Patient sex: F
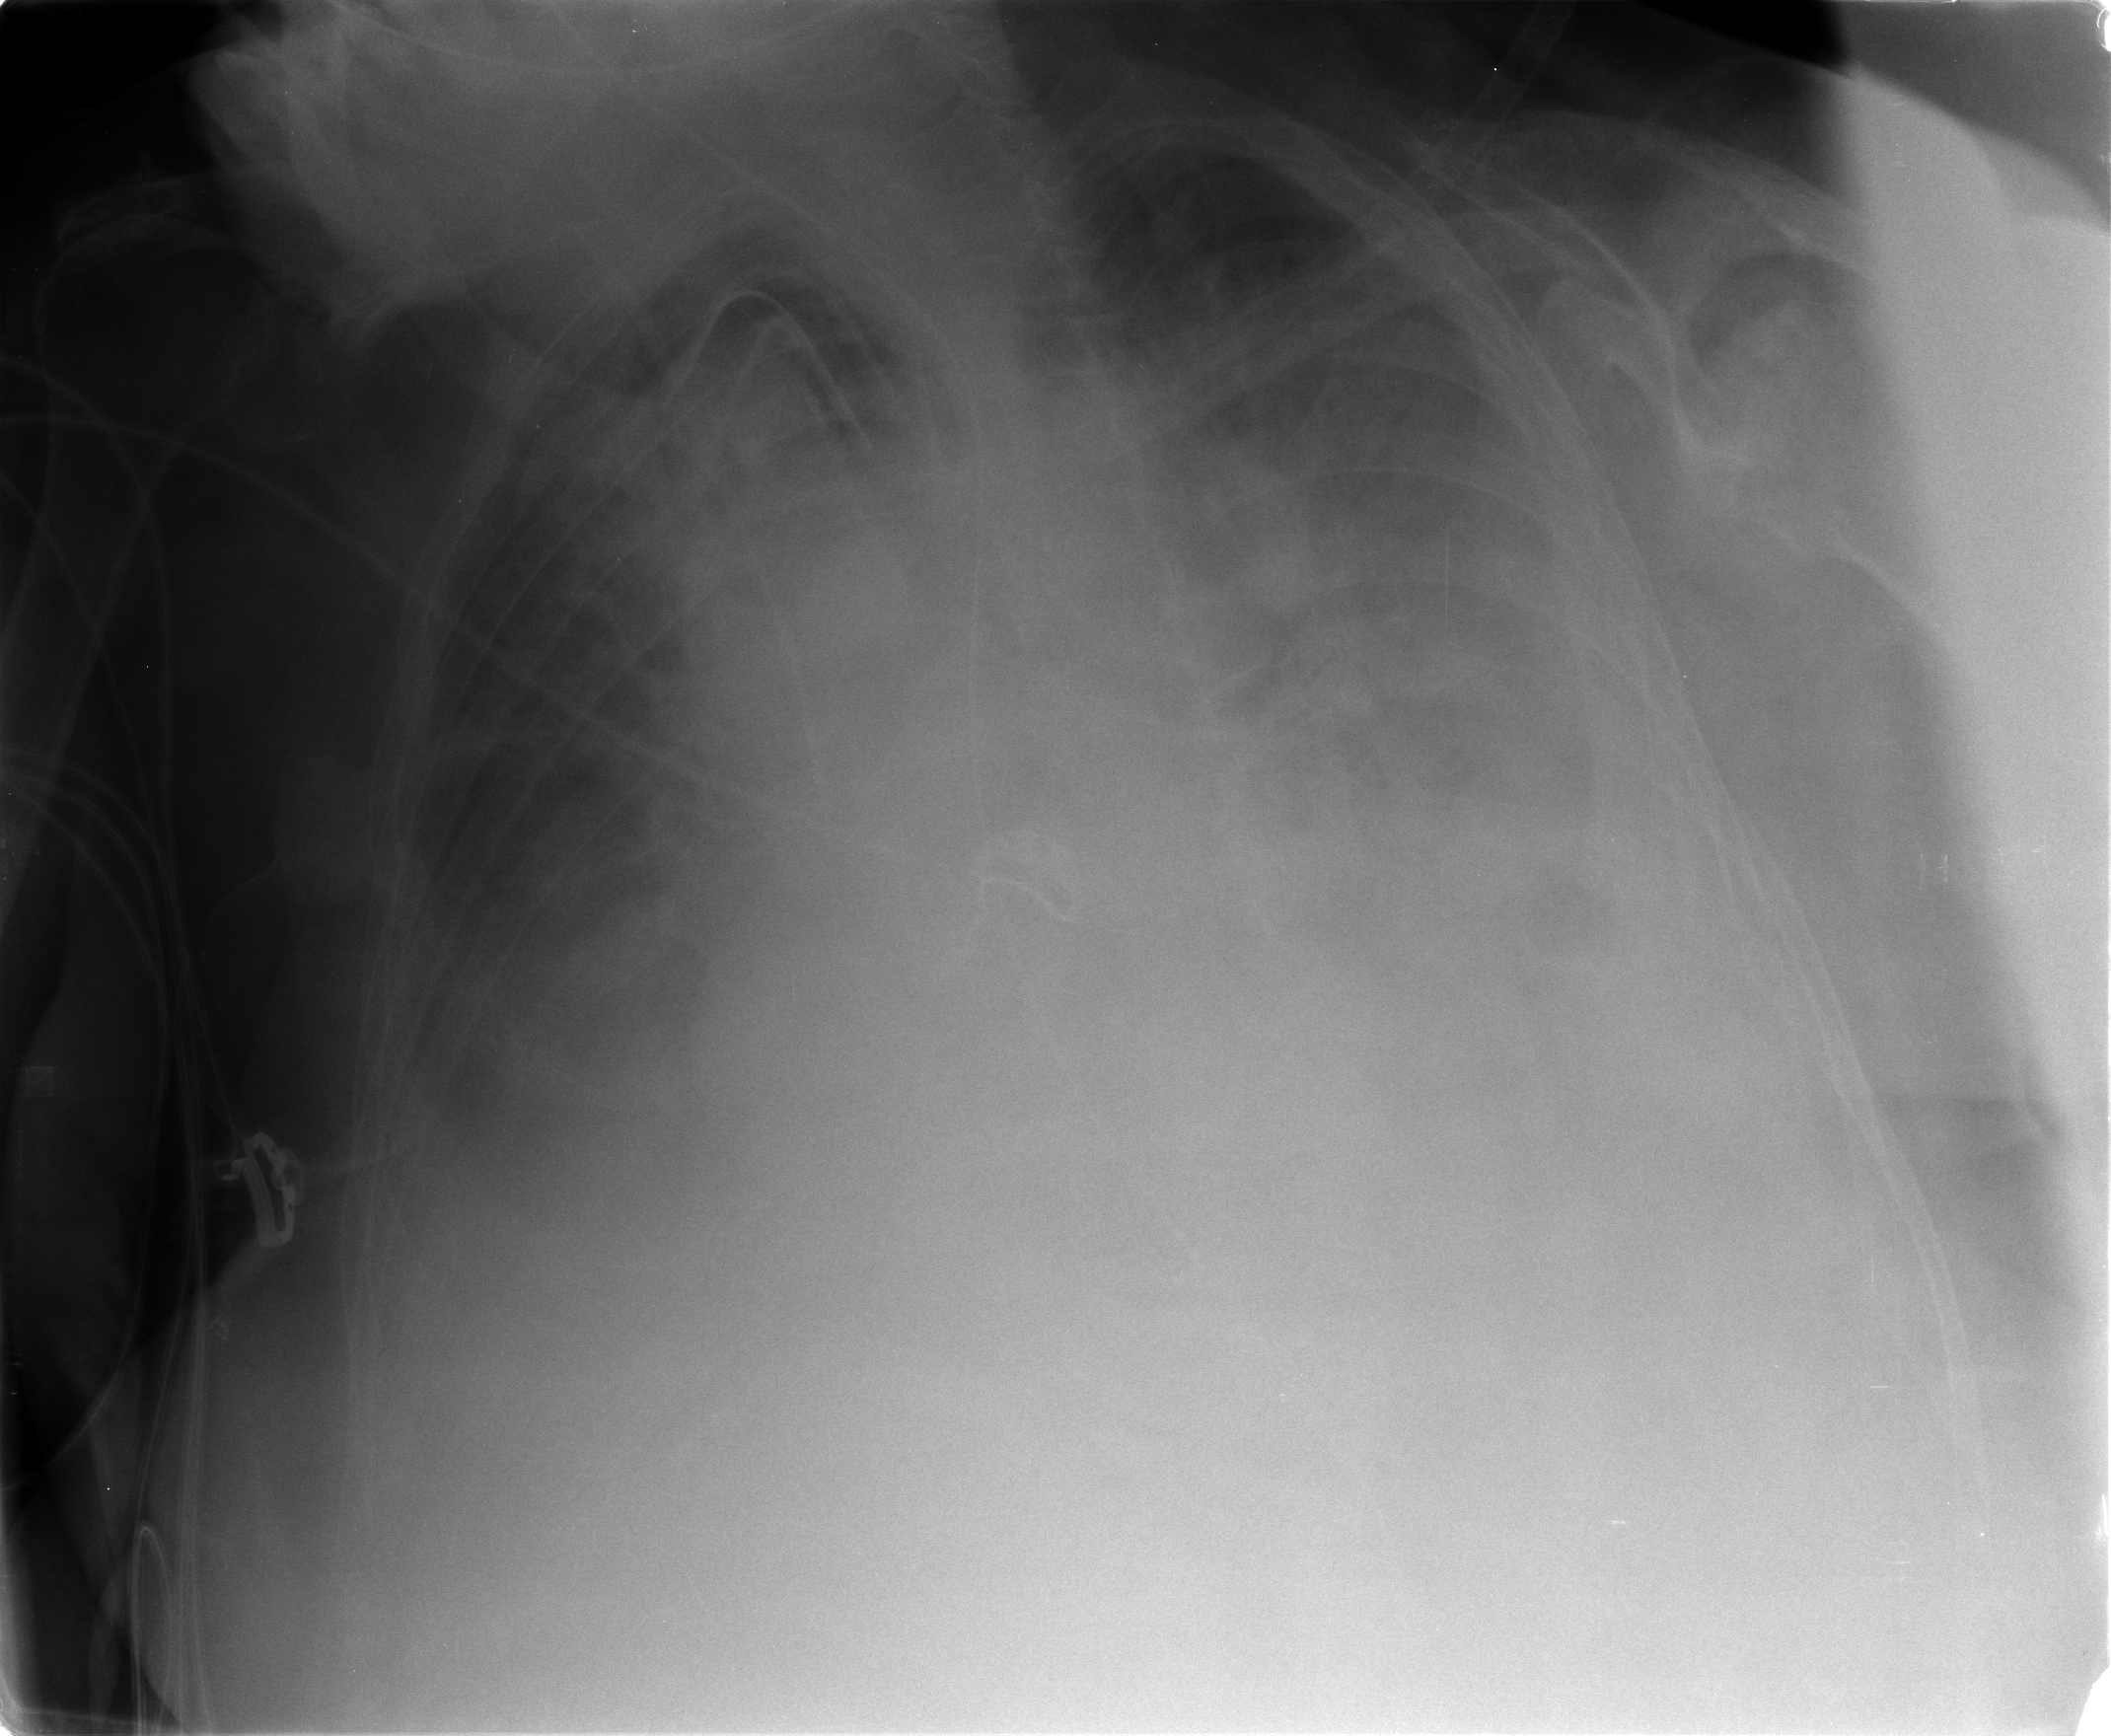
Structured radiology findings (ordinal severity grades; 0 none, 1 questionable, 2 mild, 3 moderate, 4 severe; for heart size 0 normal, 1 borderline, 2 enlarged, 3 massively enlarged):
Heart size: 2
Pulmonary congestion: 3
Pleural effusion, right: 3
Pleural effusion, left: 3
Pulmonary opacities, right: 2
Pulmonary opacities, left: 3
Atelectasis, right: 2
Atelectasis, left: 3